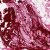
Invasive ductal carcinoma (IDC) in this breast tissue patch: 0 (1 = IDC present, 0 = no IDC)